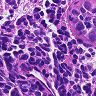
Metastatic tissue present: no